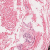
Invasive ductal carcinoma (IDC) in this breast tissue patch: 0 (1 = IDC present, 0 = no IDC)